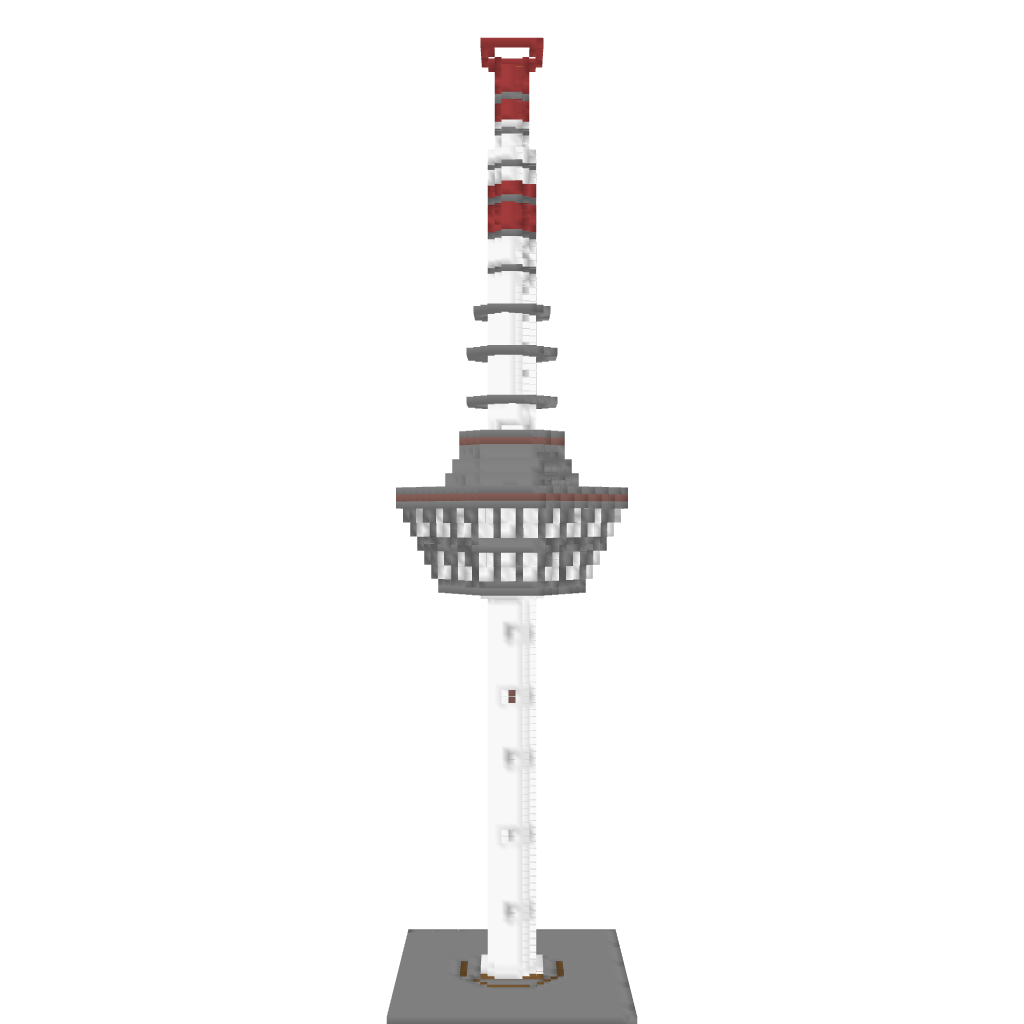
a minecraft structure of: Mannheim TV Tower high quality